Question: I do tutorial in following link: <URL>
After I compile successfully three files (interface, server and client) by hand, appear three classes in same folder. Then, I do like what tutorial say:
1) Start RMI server: 'start rmiregistry' a new blank dos screen appear (maybe server is running, right ? )
2) Start server: 'start java -classpath classDir example.hello.Server': a flash dos screen appear (it so fast that I cannot see what they said !!!). But, at that site, they say, in command prompt will ouput 'Server ready'. But, I don't see (something wrong ?)
3) Start Client: 'java -classpath classDir example.hello.Client': a long list of parameters appear like I missing something, but it doesn't say what I'm missing.
Please help me run this example.
Thanks :)
Edit: here is notice (if I run server and client without start command)

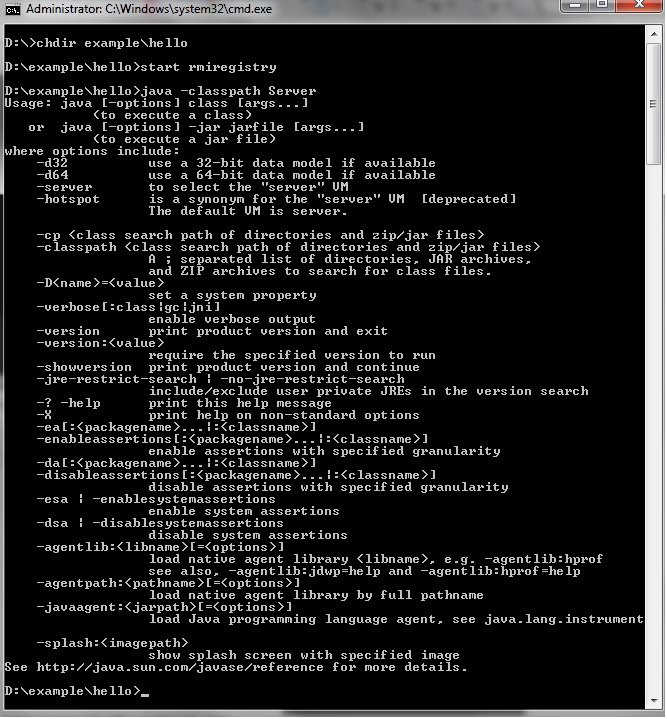
Answer: When the tutorial says that you should run your server with
'''
start java -classpath classDir example.hello.Server
'''
It (erronously in this case) assumes you know you should replace 'classDir' with your actual classpath. The command should look something more like this:
'''
start java -classpath "." example.hello.Server
'''
Assuming that all your classes are rooted relative to the directory you are running your commands from. As it is, you are omitting the classpath altogether, which causes the JVM to gobble your classname and interpret it as the classpath instead:
'''
java -classpath Server
'''
If you do not know how to determine and set your classpath then I will definitely recommend you start with more basic tutorials, instead of jumping straight into RMI.